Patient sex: M
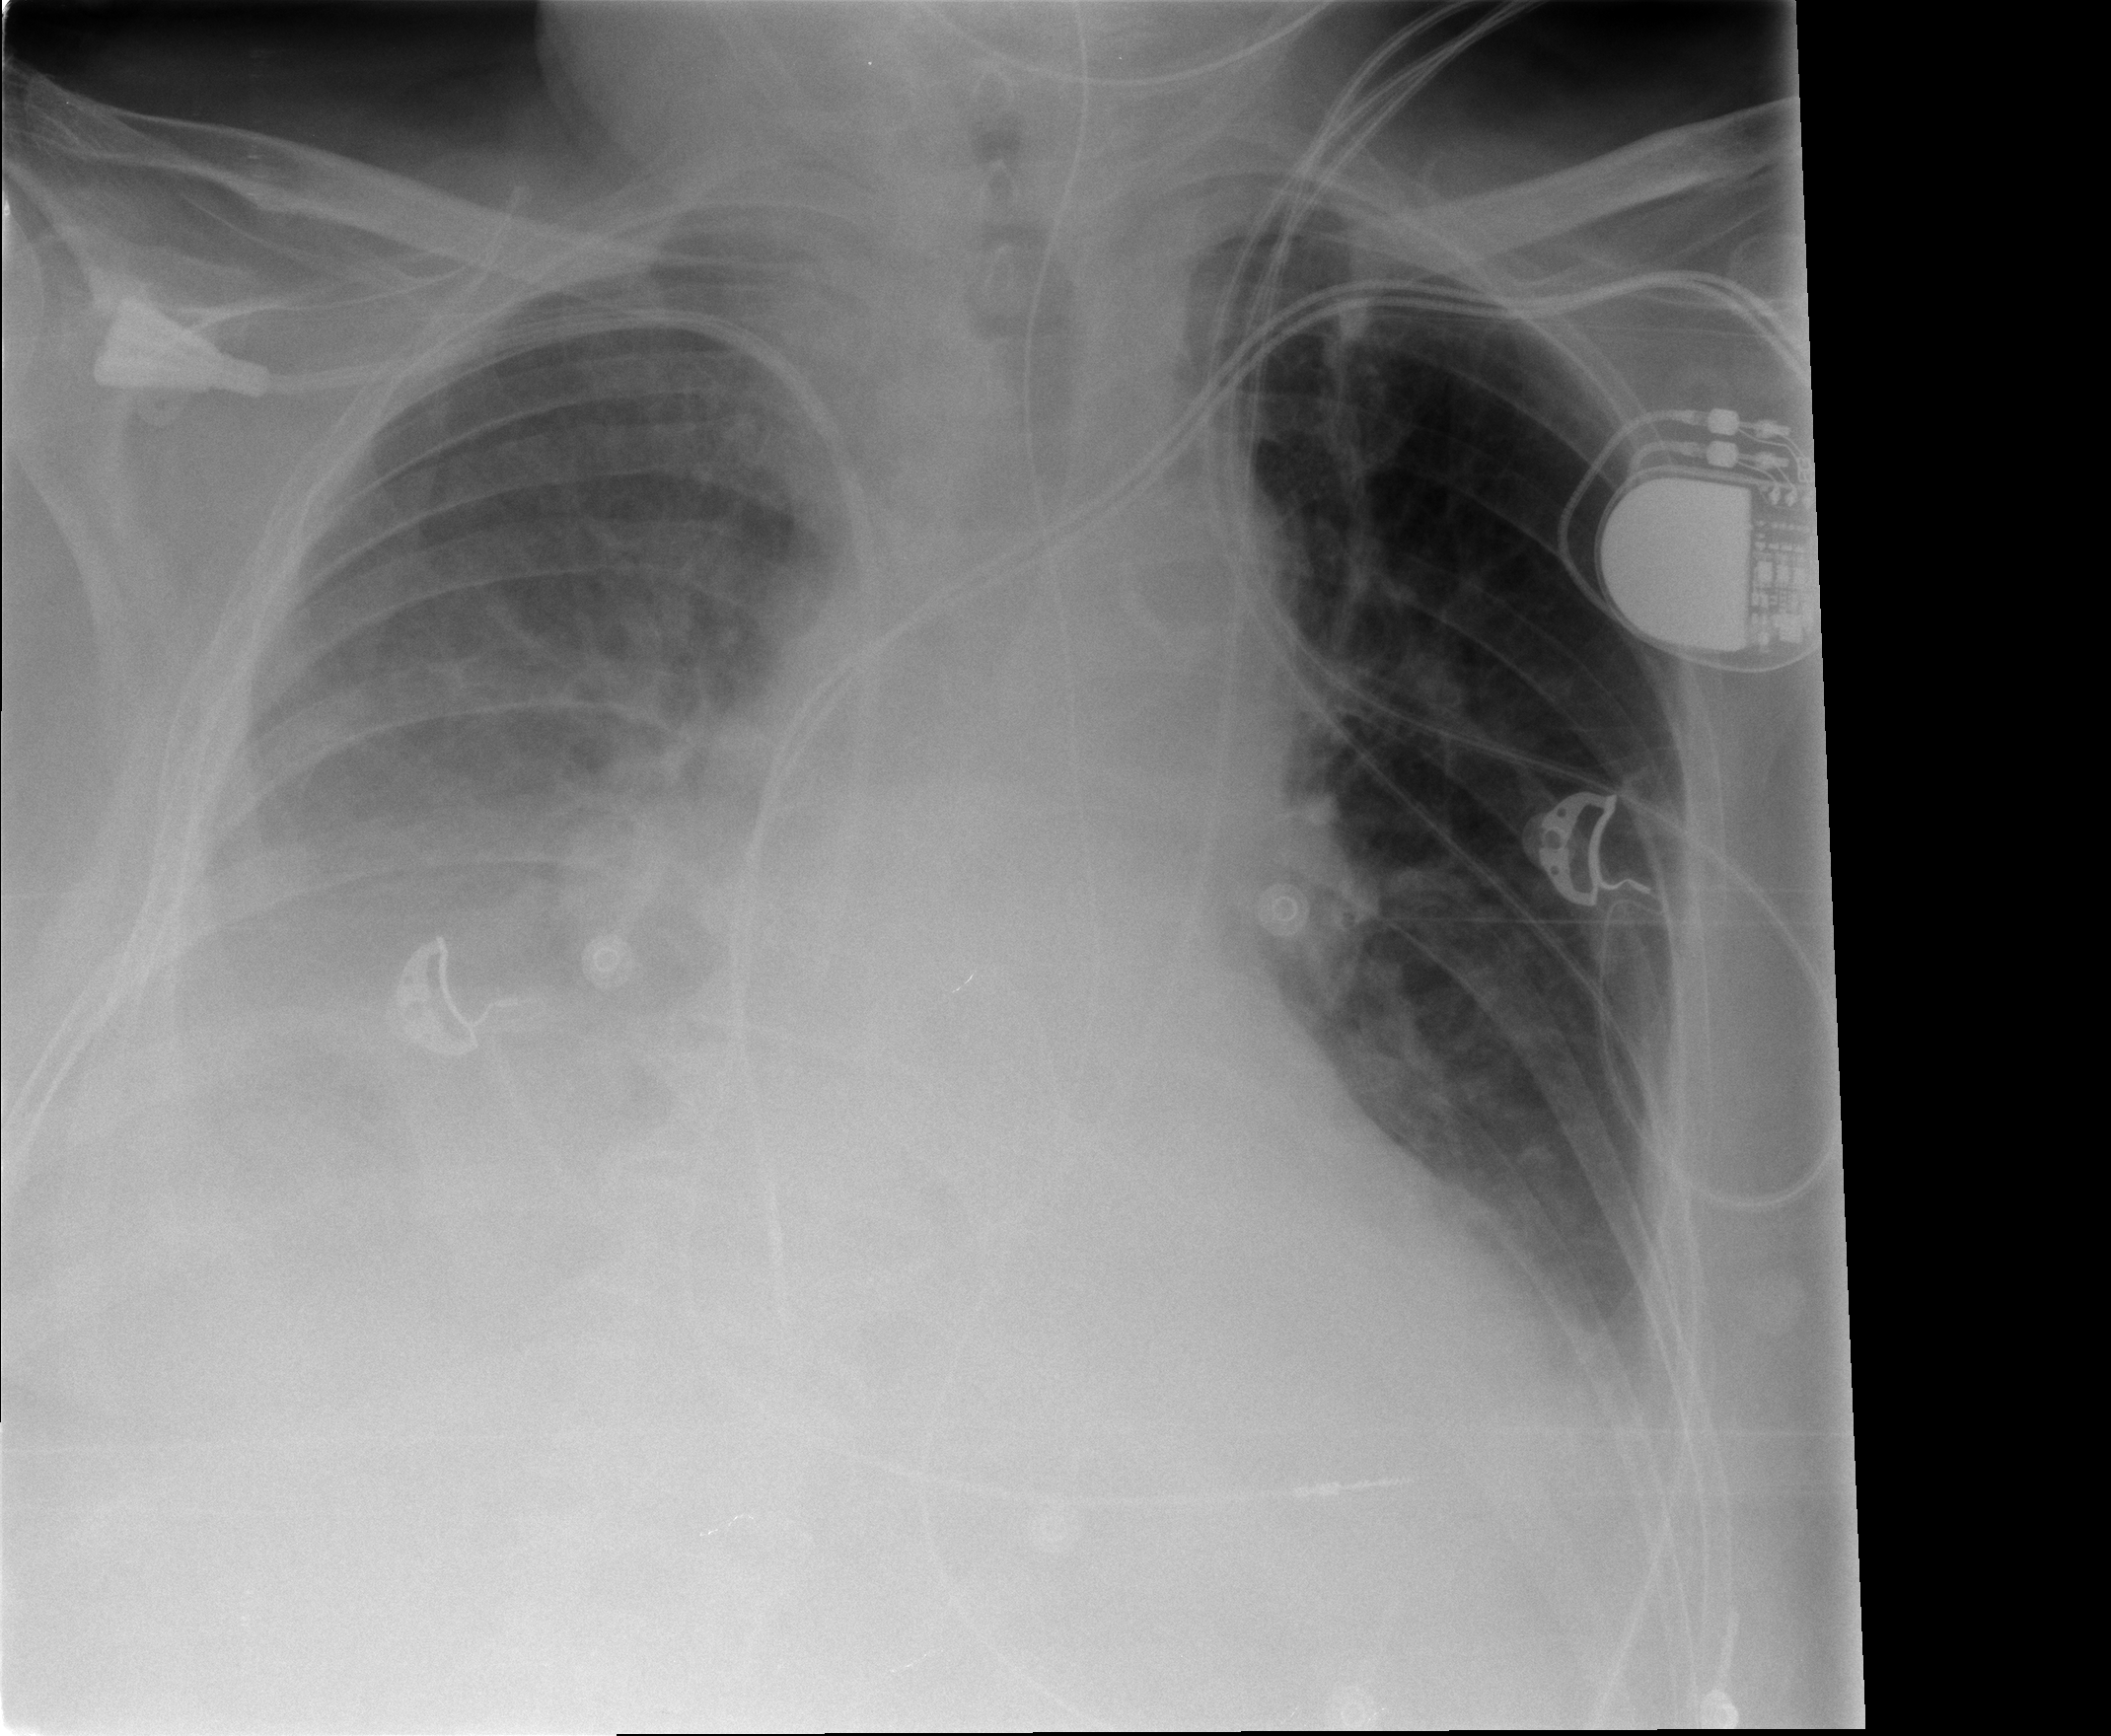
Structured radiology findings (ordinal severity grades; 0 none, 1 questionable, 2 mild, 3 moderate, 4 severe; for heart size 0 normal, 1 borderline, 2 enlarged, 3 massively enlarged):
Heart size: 2
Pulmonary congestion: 0
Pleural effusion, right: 2
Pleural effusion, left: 2
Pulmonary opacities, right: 1
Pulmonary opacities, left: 0
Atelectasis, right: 2
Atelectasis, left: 0